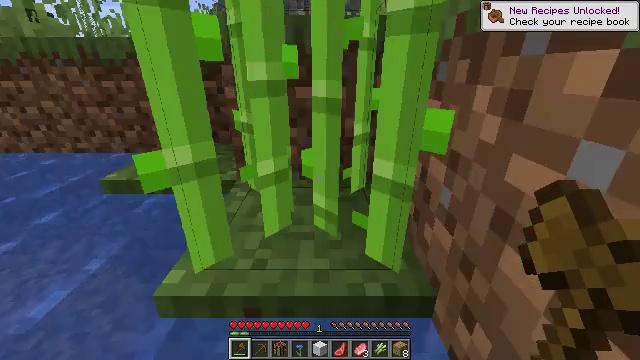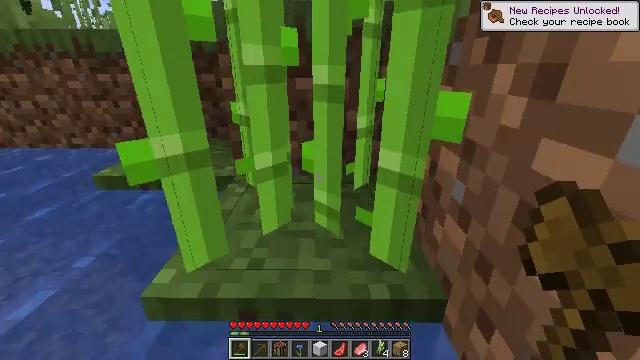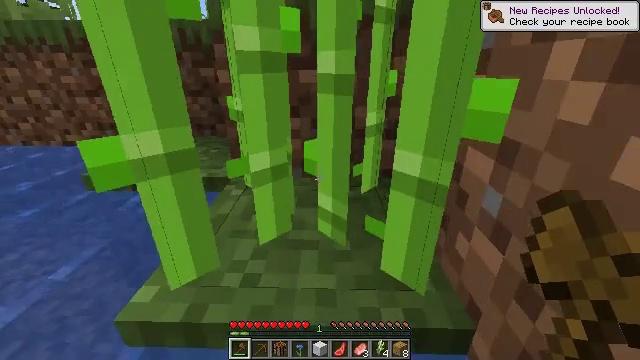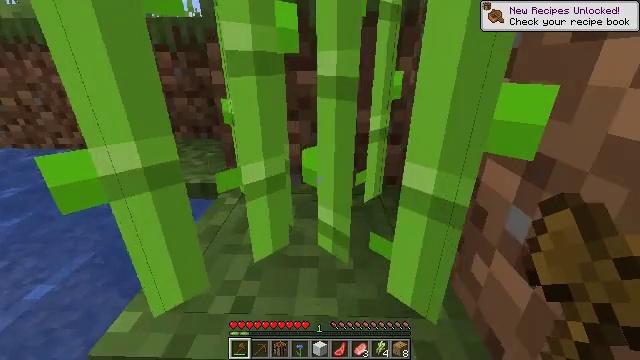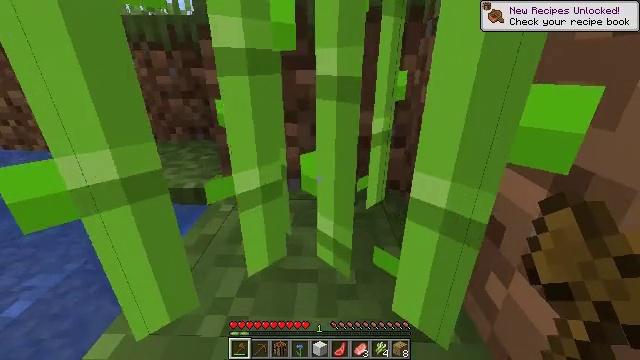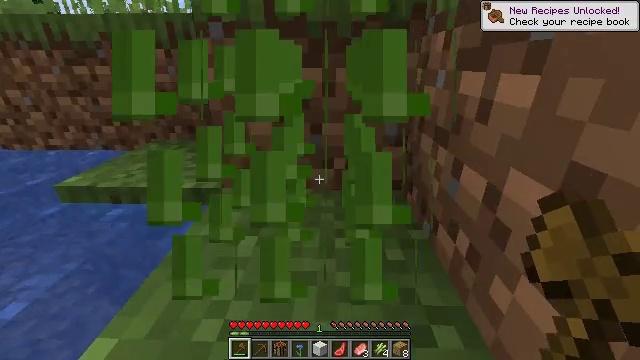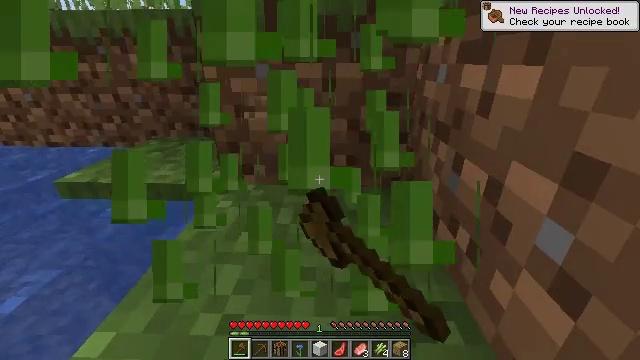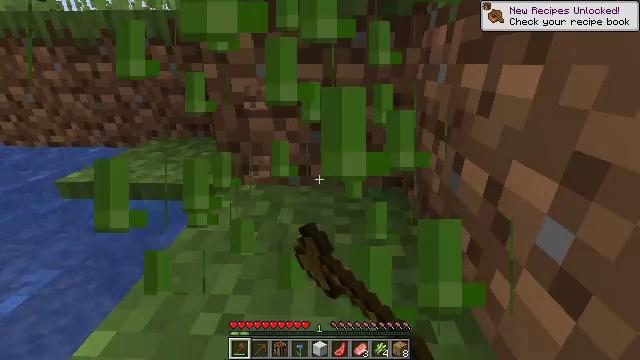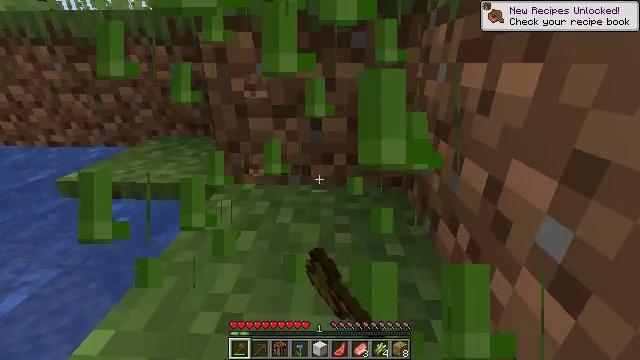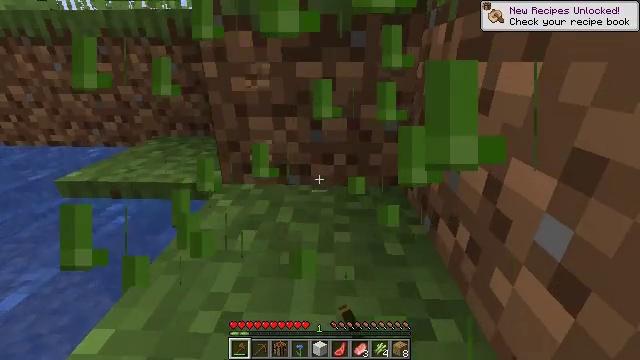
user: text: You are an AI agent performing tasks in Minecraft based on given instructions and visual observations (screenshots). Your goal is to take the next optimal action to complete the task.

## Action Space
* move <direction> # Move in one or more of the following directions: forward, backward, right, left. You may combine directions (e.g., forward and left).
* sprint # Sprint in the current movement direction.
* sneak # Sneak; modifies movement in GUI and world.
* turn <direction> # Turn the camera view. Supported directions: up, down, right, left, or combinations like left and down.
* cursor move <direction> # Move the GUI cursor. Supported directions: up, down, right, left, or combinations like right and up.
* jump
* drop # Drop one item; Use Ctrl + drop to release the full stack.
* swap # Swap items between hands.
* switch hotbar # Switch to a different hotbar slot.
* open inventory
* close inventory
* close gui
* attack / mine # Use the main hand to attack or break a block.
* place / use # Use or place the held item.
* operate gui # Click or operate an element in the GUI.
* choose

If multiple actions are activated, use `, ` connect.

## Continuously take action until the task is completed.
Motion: motion action
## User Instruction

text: Mine the sugar cane near rivers.
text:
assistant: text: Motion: no_op
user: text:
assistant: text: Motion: turn left
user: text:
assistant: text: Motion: no_op
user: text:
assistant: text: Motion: no_op
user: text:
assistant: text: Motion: attack / mine
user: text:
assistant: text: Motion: attack / mine
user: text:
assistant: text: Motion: attack / mine
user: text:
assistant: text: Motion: no_op
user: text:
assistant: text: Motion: no_op
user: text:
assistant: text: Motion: jump